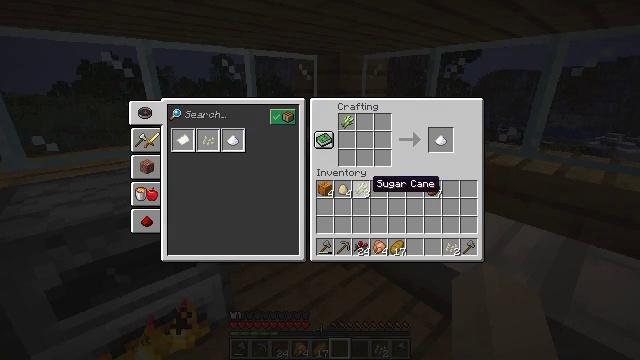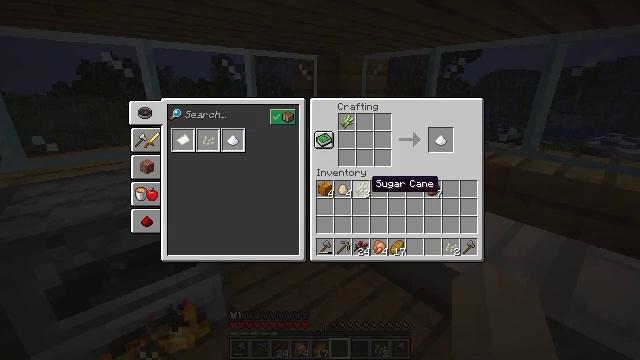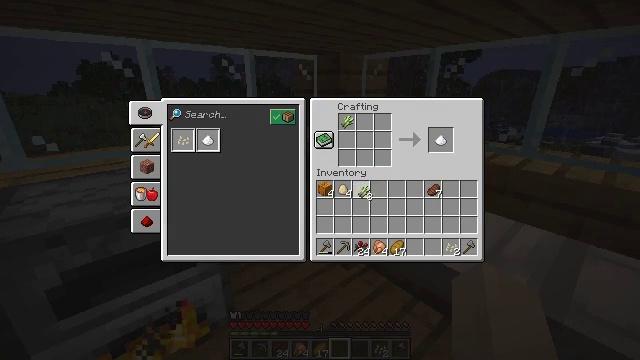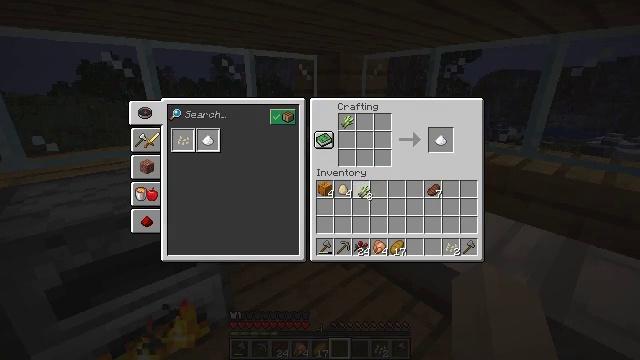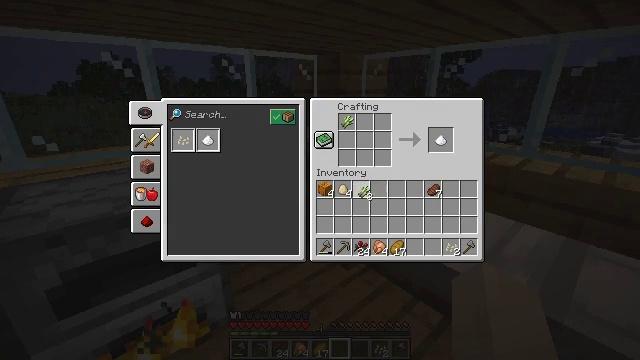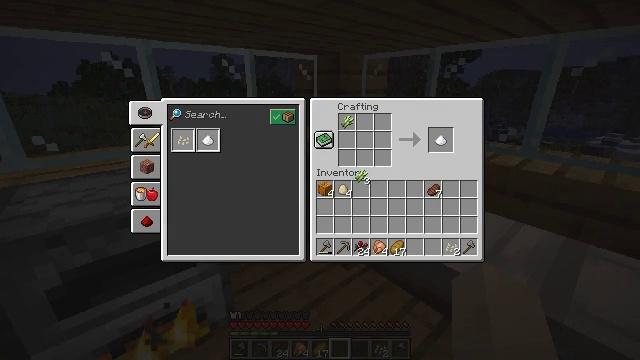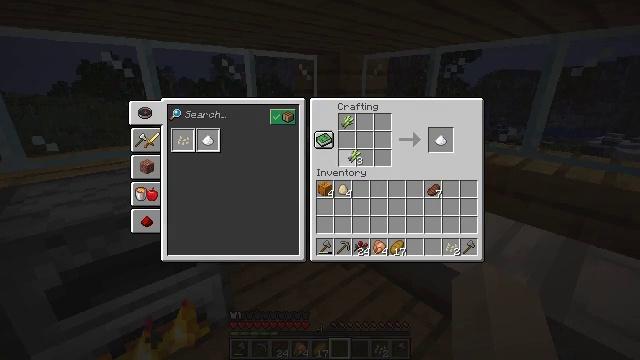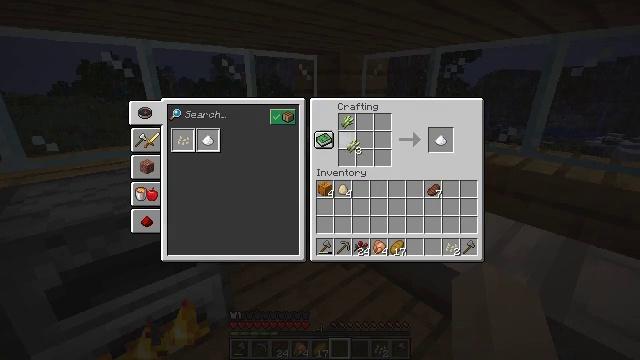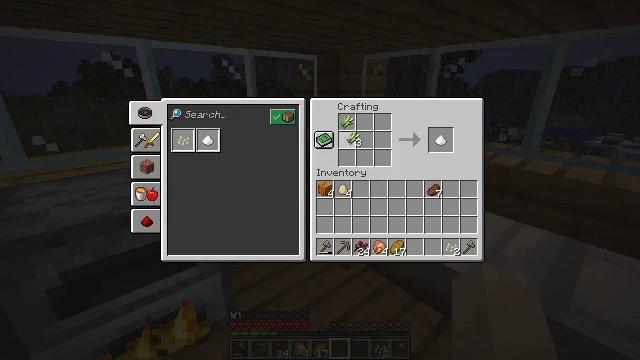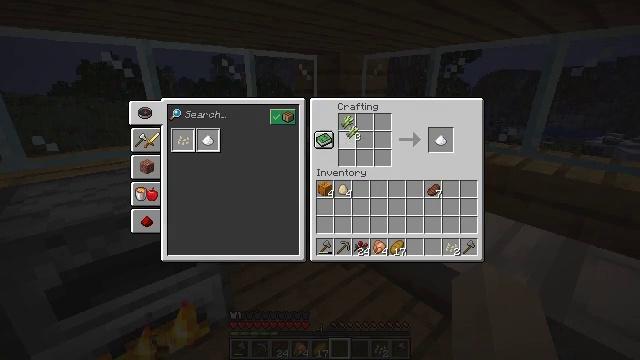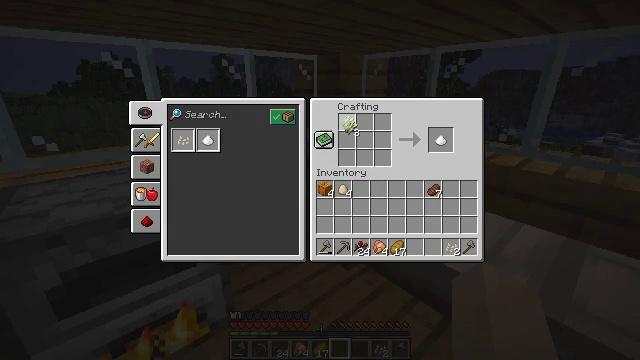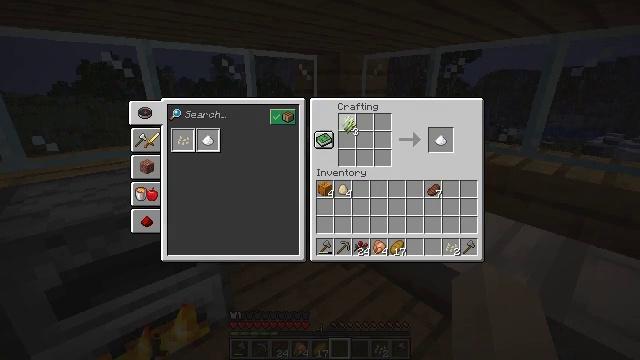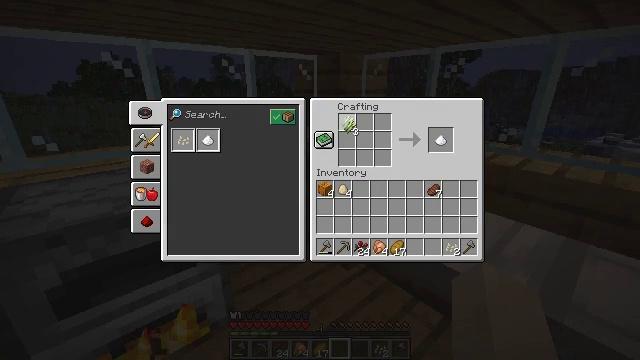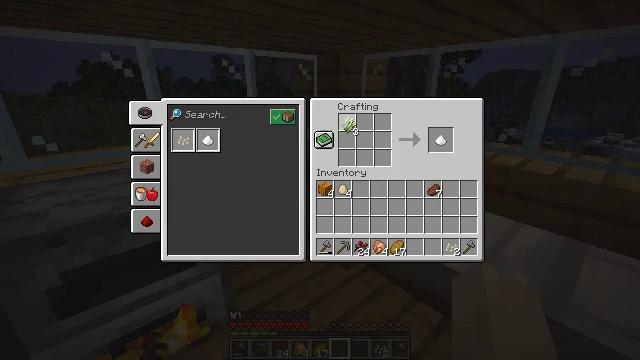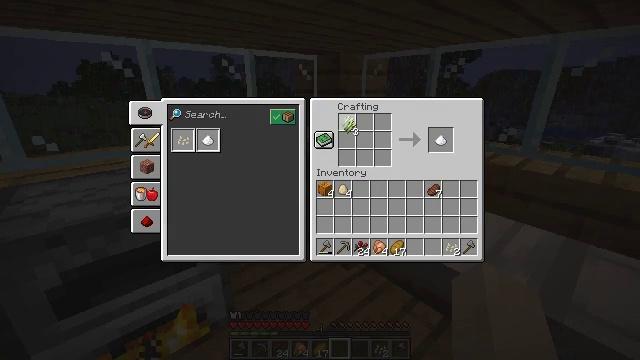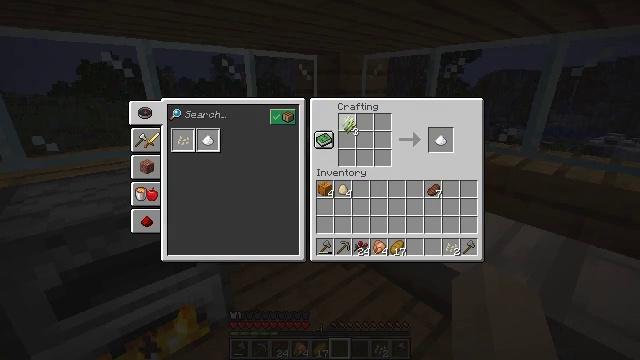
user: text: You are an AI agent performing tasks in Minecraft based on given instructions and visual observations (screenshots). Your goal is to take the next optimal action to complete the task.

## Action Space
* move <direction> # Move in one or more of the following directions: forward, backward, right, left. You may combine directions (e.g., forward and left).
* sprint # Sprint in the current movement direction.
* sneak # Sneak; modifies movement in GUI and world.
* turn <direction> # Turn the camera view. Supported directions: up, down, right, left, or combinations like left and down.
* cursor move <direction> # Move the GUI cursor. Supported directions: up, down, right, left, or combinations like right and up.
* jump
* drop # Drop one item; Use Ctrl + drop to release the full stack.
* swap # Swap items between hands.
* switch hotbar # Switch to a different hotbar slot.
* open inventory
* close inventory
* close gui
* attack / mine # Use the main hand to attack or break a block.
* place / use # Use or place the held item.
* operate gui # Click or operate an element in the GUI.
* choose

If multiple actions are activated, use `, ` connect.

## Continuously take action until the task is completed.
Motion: motion action
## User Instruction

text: Take sugarcane to craft sugar.
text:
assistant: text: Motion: no_op
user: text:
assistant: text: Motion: operate gui
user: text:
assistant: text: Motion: operate gui
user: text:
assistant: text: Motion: operate gui
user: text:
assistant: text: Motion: cursor move up
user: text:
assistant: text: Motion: cursor move up
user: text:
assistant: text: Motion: cursor move up
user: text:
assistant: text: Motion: cursor move up
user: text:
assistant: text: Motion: no_op
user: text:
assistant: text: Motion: no_op
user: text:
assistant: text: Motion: no_op
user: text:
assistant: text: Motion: no_op
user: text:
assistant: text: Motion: no_op
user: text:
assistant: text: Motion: operate gui
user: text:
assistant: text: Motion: operate gui
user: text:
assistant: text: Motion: no_op
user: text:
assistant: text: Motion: no_op
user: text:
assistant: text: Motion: no_op
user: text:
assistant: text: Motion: cursor move right and down
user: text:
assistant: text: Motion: cursor move right and down
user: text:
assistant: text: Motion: cursor move right
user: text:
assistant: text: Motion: no_op
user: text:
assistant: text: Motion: no_op
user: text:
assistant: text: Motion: no_op
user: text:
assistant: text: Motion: no_op
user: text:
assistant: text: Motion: no_op
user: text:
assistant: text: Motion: no_op
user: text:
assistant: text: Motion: operate gui
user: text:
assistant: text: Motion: operate gui
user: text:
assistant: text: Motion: operate gui